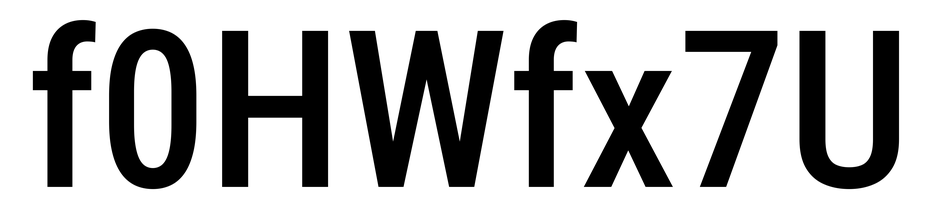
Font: Roboto_Condensed_Medium